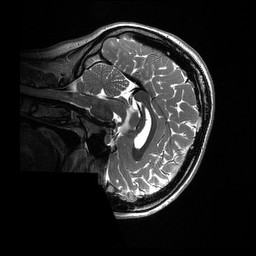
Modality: T2w
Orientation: sagittal
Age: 20
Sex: female